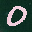
Label: 0